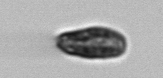
Label: Pseudochattonella_farcimen